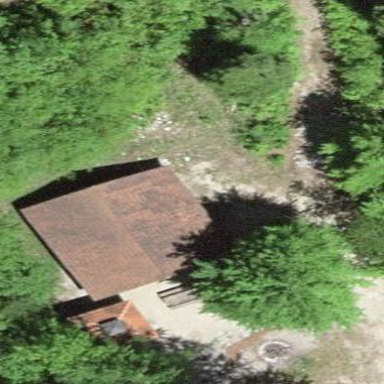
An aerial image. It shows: Building serving as picnic shelter.